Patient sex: F
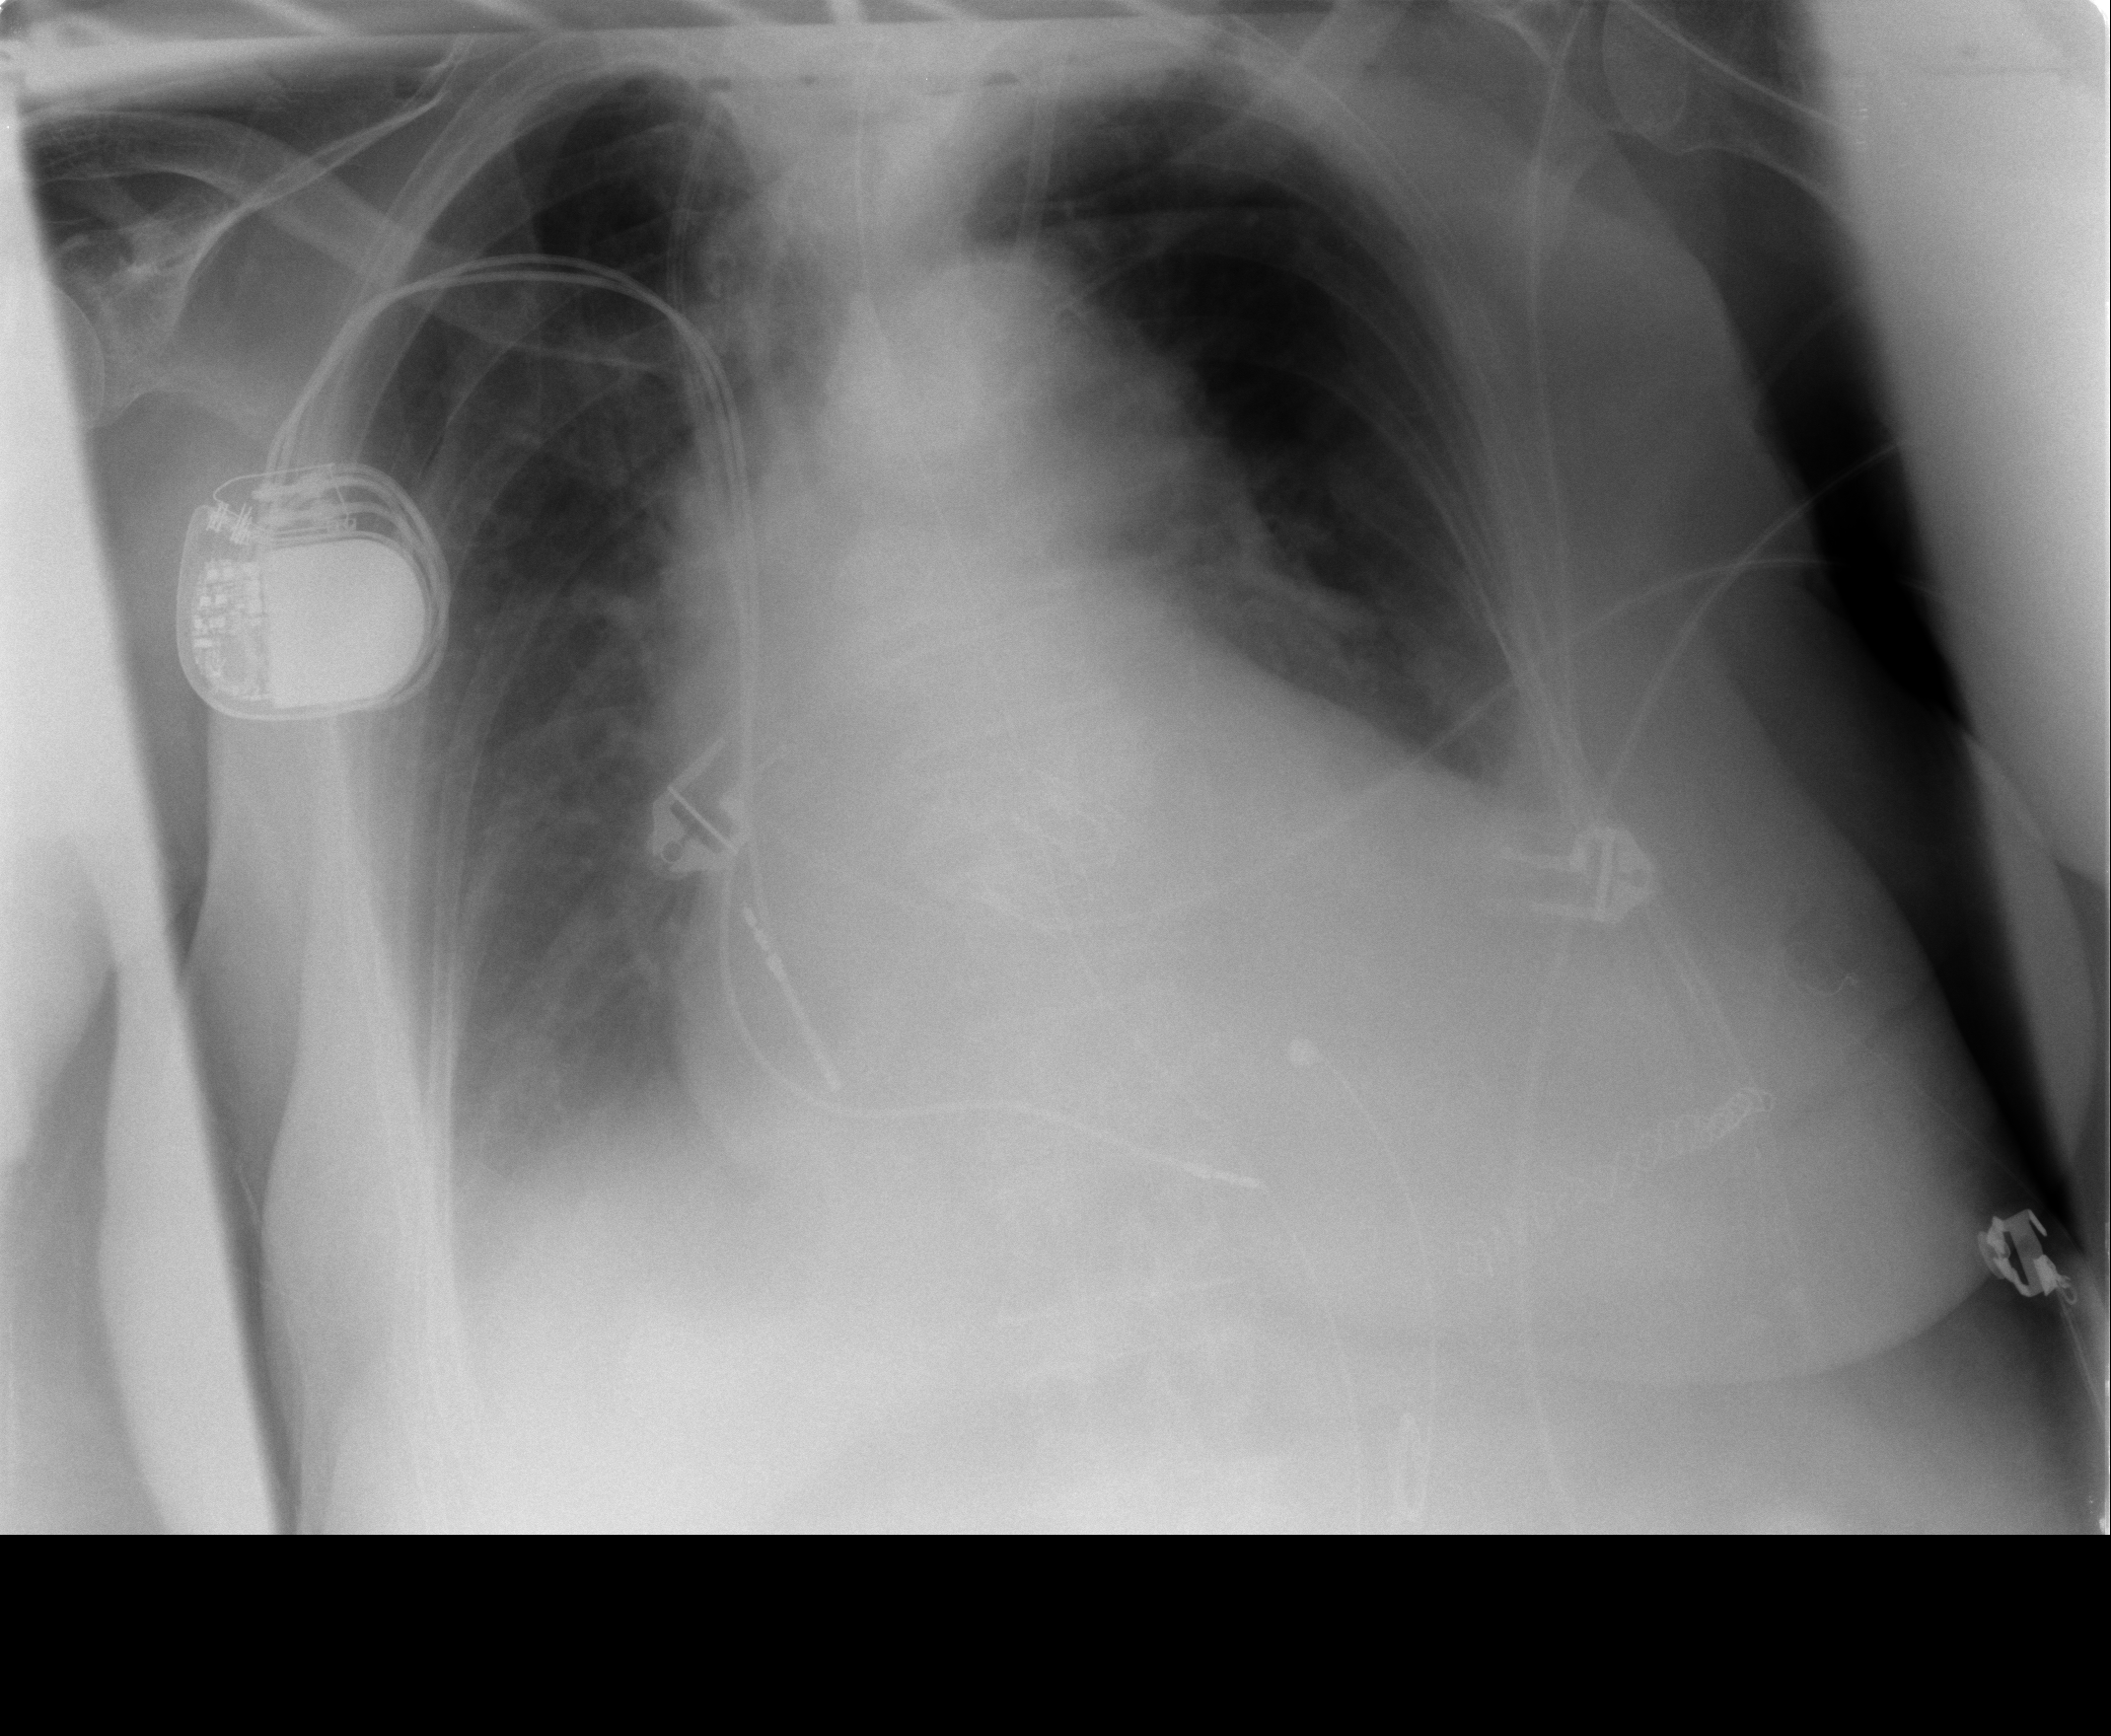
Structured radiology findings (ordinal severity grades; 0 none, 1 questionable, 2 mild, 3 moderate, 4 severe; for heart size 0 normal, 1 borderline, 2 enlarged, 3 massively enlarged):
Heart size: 2
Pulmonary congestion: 2
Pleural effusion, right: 2
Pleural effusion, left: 2
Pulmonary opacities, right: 1
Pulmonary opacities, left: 0
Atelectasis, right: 2
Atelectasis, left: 2